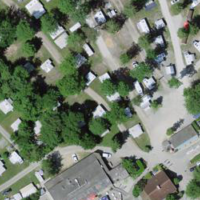
EUNIS habitat code: 53
Species observed at this site:
Prunus padus
Plantago major